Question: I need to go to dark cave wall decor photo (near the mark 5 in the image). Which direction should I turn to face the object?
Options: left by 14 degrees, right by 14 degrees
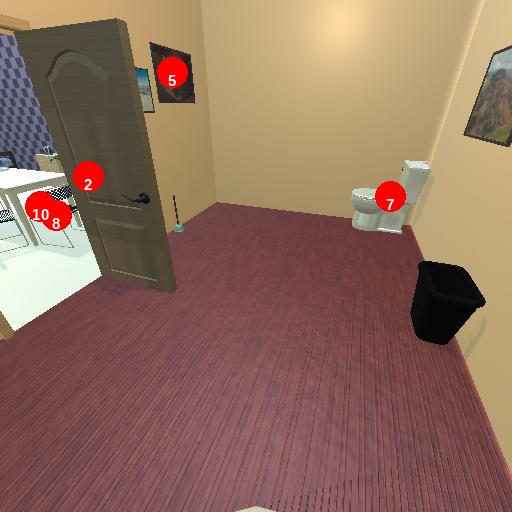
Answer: left by 14 degrees